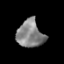
Tissue: prostate
Cell type: Myeloid cells
Senescence score: 0.3614
Nuclear area (px): 704
Mean DAPI intensity: 133.06